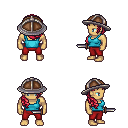
a pixel art fantasy rpg character, male body template, human, tanned skin, teal pirate shirt, red pants, ruby red right-swept hairstyle, chain helm, dagger, four views (front, back, left, right), 2x2 character sprite sheet, small pixel art, hard edges, no anti-aliasing